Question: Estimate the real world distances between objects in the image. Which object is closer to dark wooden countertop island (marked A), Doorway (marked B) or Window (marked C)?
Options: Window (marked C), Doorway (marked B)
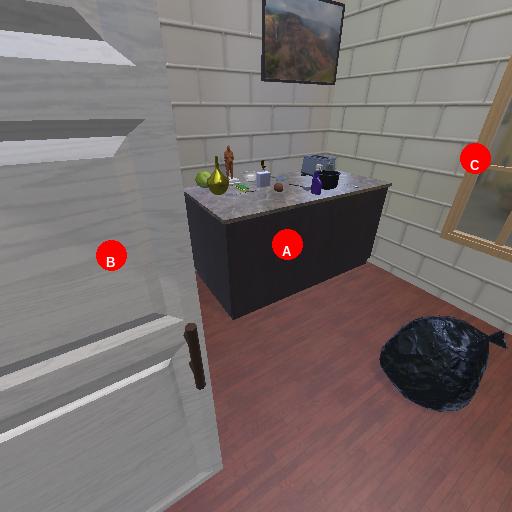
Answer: Window (marked C)